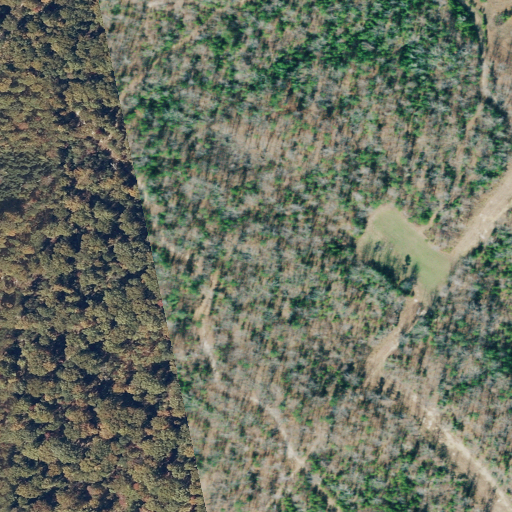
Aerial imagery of mountain in Georgia named Fox Mountain containing deciduous forest, open development, shrub, pasture, mixed forest, grassland, and evergreen forest